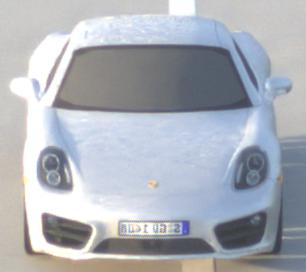
Make: Porsche
Model: Cayman
Detailed model: Cayman (981C)
Model produced from: 2013/03
Model produced until: 2014/04
Doors: 2
Color: white
Road condition: dry road
Daytime: sunrise or sunset
Contrast: low contrast